Question: I am trying to create a 'List' of same class, but I am unable to create the 'List' of this. It throws the following error

What can I do?
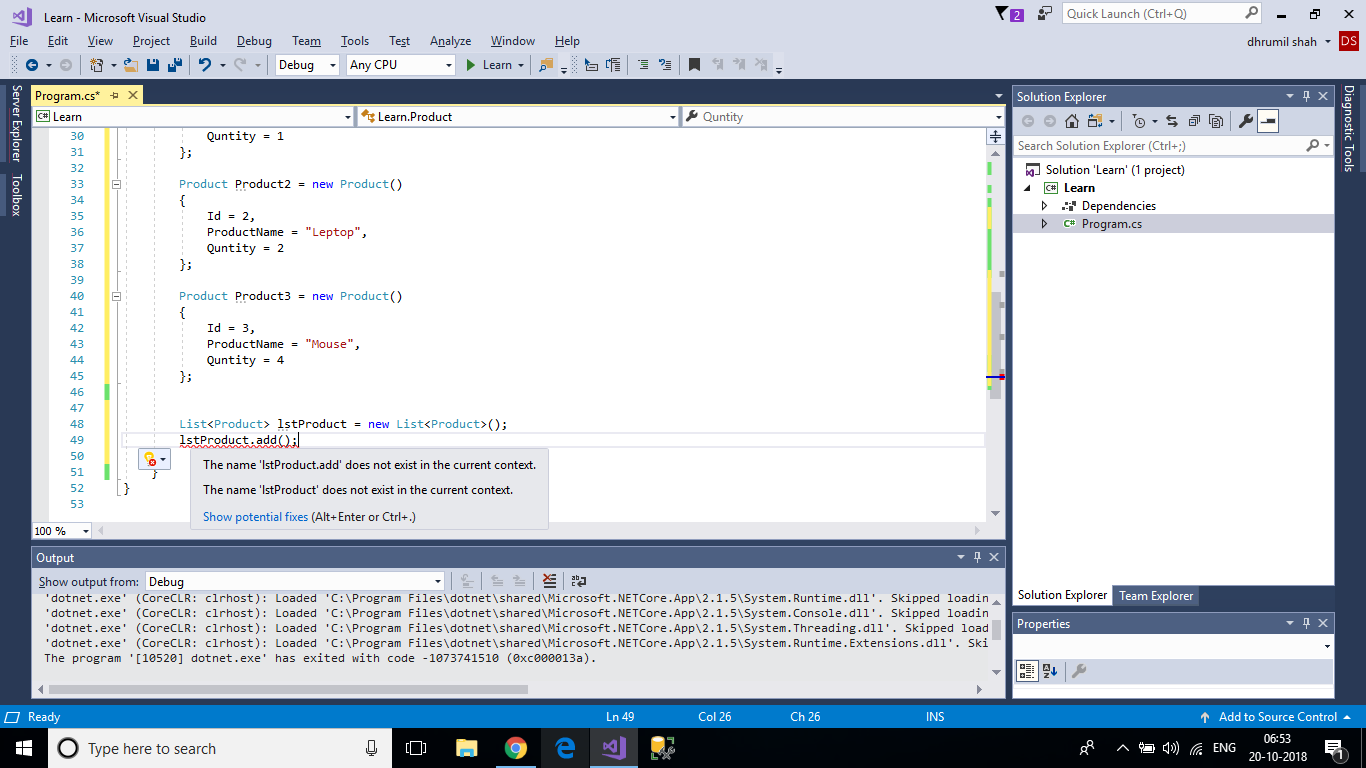
Answer: 'lstProduct.Add(yourprocudtvar)'
note the capital A, you also need to add a product, right now your not adding anything.